Field crop: maize
Growth stage: 2
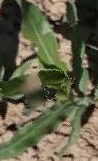
Species: maize